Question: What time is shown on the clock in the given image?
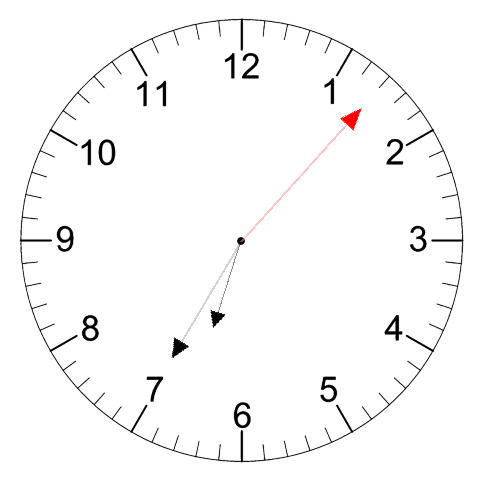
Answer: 06:35:07